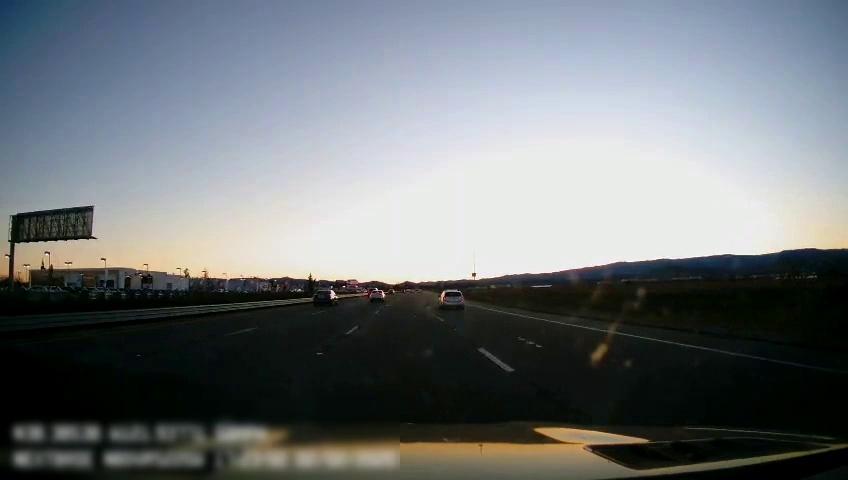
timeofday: Dusk/Dawn/Twilight
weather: Cloudy
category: Drivable Space
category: Vehicles | Car
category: Vehicles | Car
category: Vehicles | SUV
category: Lanes | Current Lane
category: Lanes | Current Lane
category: Lanes | Alternate Lane
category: Lanes | Alternate Lane